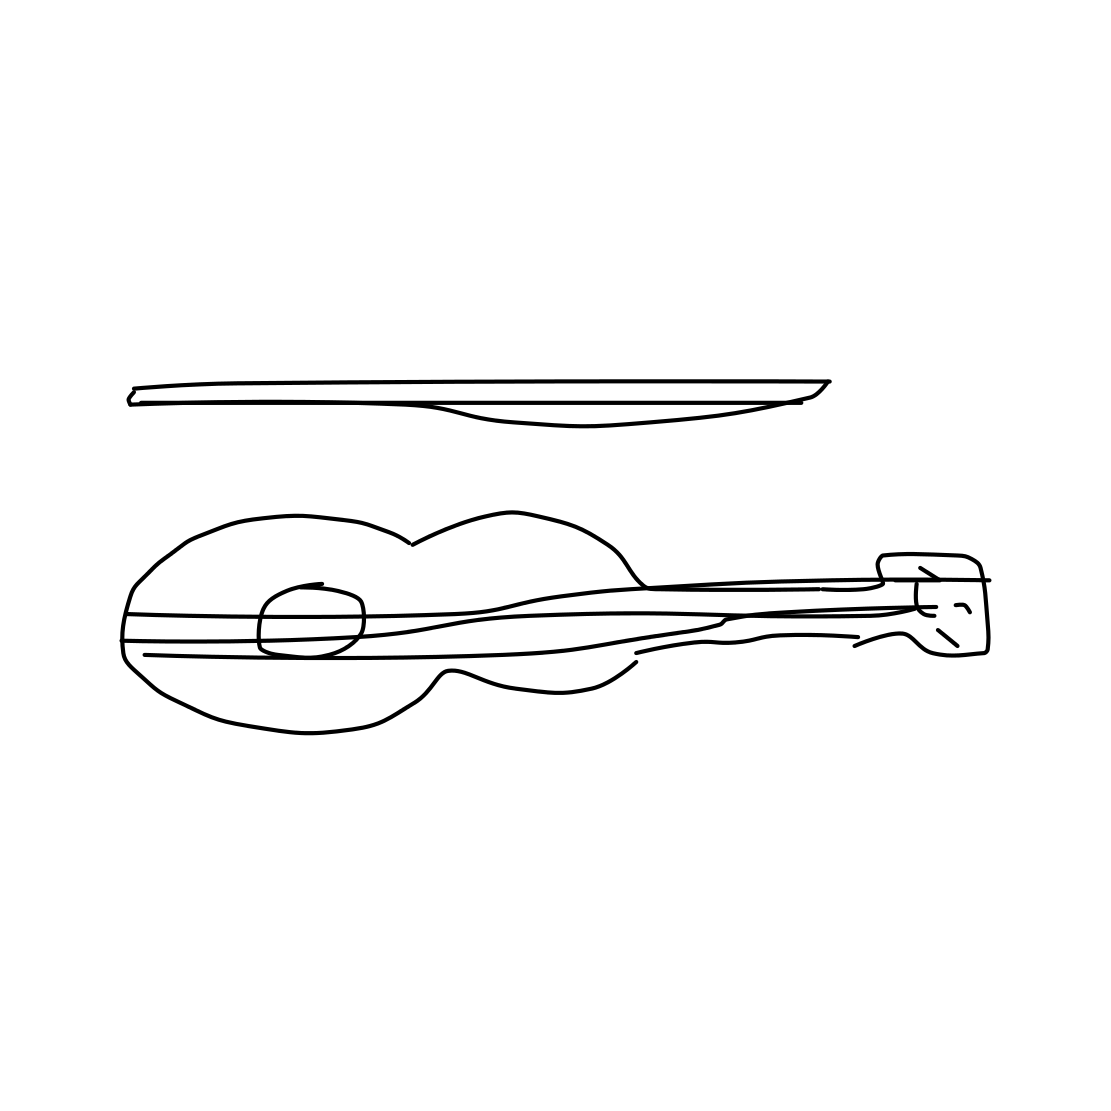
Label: violin